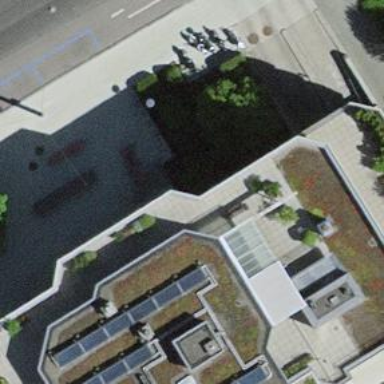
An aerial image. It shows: Building.